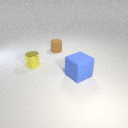
small brown rubber cylinder to the right of small yellow metal cylinder